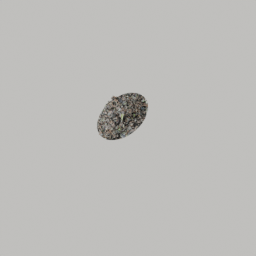
Label: nature